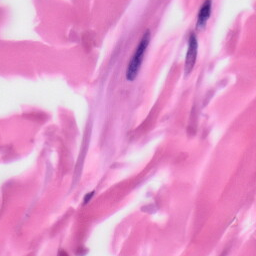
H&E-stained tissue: Skin